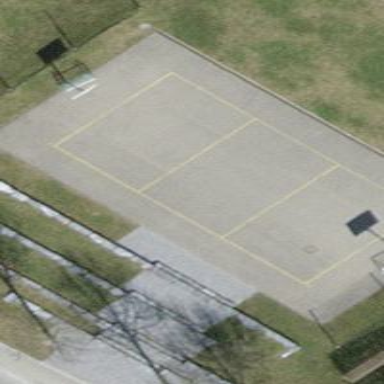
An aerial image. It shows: Asphalt pitch designated for netball.